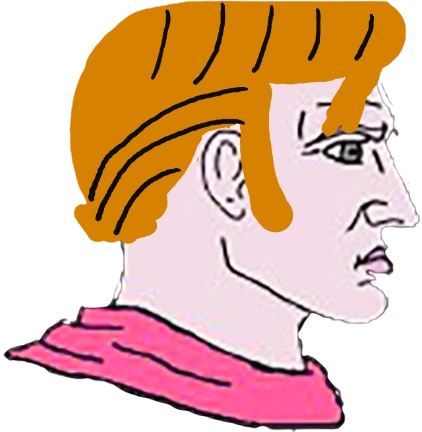
Label: 4_Yes_Chad